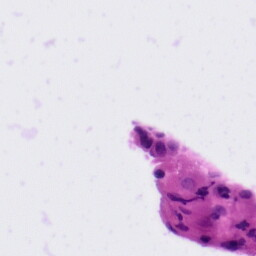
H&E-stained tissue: Tonsil